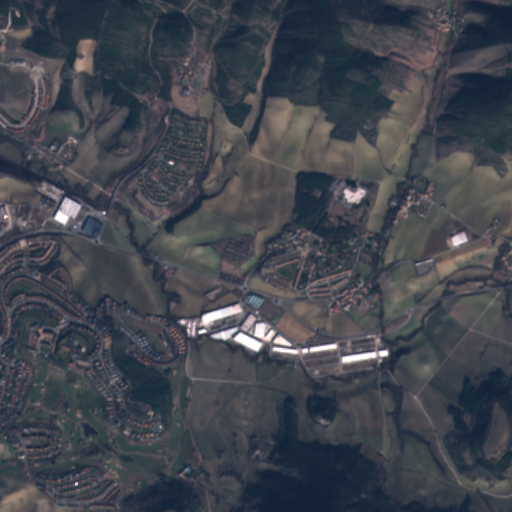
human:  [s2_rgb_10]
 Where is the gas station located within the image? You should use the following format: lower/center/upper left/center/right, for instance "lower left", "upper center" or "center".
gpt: The gas station is located in the center left of the image.
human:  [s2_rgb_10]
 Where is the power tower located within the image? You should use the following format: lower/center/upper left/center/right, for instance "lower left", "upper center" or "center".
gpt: The power tower is located in the lower right of the image.
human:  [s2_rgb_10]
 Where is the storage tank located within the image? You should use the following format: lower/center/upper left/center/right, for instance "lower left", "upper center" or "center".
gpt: The storage tank is located in the upper center of the image.
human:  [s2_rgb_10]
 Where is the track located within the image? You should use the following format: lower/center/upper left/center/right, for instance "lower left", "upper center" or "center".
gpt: The track is located in the center of the image.
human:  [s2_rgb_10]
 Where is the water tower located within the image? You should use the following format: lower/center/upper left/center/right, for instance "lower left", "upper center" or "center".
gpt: The water tower is located in the upper right of the image.
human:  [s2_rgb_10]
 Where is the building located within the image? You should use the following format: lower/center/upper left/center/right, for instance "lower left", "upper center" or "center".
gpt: There is no building in the image.